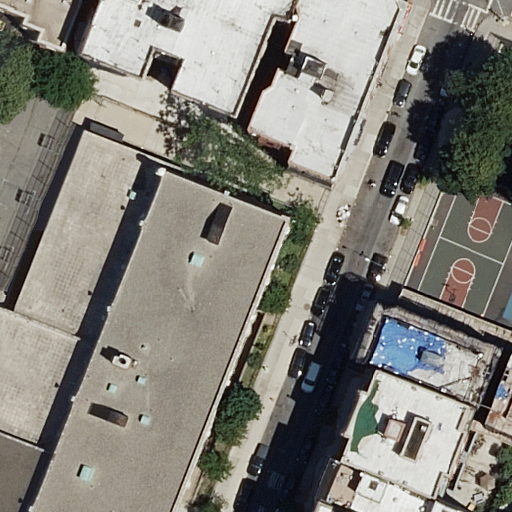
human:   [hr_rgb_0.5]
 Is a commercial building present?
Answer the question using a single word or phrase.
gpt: no

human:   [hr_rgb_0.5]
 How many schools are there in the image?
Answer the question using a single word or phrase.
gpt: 1

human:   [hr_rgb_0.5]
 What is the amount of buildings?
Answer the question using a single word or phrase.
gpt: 9

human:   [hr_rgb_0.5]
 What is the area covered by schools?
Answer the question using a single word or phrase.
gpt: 274m2

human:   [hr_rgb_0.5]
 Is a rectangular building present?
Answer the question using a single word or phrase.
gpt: yes

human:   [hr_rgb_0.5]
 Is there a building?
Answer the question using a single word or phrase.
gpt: yes

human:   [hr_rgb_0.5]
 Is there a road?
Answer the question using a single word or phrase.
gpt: yes

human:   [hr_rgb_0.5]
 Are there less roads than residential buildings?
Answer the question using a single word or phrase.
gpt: yes

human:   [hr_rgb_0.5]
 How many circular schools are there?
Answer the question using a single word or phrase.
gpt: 0

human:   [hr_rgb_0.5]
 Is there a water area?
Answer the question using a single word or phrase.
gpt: no

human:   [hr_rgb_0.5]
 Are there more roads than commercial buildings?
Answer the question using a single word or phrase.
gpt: yes

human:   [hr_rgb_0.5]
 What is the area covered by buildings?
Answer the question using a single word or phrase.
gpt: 3065m2

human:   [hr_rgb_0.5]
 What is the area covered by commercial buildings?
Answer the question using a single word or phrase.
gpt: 0m2

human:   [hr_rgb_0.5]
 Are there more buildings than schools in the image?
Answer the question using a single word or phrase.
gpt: yes

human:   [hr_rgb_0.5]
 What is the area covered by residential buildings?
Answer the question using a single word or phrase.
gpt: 1951m2

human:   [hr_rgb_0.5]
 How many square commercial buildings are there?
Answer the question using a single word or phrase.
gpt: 0

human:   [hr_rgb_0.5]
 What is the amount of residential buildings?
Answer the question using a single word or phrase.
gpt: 8

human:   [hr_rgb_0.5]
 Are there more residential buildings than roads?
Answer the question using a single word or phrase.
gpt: yes

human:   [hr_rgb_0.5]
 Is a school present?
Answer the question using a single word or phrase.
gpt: yes

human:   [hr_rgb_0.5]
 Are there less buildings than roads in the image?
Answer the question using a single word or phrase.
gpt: no

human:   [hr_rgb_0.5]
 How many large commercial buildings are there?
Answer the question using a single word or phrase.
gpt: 0

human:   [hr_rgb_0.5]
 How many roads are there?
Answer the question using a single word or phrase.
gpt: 1

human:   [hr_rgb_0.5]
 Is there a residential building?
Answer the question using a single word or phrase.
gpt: yes

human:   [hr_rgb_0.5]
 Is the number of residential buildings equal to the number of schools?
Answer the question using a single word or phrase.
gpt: no

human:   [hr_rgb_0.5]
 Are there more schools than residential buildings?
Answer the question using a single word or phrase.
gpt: no

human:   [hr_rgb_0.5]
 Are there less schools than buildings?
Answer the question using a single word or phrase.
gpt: yes

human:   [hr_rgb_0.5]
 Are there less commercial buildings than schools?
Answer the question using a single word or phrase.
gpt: yes

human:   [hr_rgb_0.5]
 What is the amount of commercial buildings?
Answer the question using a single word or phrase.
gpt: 0

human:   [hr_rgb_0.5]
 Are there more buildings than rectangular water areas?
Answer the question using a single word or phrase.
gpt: yes

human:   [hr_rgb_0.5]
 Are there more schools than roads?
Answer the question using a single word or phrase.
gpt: no

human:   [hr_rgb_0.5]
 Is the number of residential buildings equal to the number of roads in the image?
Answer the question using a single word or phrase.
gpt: no

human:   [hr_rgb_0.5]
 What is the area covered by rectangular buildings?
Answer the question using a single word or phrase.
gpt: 1532m2

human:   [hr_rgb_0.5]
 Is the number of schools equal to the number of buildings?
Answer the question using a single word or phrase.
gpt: no

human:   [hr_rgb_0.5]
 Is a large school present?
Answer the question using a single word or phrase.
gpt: no

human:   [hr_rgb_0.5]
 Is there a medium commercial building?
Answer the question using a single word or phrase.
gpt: no

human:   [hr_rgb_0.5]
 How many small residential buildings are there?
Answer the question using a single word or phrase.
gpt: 2

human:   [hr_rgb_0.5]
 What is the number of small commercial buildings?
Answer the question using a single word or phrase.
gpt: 0

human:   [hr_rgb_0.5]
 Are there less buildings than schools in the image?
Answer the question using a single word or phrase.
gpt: no

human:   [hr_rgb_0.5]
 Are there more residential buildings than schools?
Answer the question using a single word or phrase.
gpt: yes

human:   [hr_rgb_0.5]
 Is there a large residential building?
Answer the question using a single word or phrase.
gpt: no

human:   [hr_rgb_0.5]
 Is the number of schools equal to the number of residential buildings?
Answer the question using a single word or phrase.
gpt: no

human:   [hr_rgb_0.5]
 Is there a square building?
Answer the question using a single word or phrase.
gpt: no

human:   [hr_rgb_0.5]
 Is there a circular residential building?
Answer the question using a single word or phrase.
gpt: no

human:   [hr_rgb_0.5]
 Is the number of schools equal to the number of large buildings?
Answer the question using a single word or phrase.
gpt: yes

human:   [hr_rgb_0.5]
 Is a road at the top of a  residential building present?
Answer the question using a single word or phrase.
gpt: yes

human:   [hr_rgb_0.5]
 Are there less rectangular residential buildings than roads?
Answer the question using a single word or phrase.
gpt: no

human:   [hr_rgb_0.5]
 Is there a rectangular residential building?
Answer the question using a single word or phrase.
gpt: yes

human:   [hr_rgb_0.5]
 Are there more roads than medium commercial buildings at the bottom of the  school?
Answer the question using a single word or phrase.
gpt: yes

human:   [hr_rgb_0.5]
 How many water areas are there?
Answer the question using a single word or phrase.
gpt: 0

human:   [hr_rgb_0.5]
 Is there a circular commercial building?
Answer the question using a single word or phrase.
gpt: no

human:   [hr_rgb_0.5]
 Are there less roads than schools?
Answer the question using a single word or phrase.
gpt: no

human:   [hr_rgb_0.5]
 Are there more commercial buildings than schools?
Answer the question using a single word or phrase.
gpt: no

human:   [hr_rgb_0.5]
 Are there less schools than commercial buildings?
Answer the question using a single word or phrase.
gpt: no

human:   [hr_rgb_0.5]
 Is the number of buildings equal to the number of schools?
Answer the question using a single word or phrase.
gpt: no

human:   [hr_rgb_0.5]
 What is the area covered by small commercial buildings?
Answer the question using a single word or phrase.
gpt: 0m2

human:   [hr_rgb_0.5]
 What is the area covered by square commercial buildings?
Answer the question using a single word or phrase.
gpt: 0m2

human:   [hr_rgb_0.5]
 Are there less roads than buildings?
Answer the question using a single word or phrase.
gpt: yes

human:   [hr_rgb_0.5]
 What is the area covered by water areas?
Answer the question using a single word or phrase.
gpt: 0m2

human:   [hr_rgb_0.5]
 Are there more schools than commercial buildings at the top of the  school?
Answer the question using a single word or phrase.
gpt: yes

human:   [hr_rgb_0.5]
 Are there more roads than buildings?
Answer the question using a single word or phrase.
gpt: no

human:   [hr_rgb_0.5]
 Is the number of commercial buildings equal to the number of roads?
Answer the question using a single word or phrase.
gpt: no

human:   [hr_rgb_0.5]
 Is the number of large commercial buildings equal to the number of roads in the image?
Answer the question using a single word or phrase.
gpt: no

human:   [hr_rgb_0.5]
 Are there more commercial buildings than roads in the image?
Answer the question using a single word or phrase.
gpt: no

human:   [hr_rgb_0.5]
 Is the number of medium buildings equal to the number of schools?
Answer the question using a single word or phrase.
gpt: no